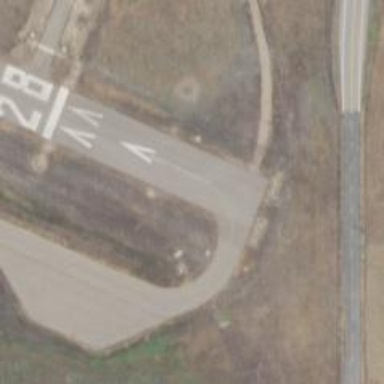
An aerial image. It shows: View of runway in airport.